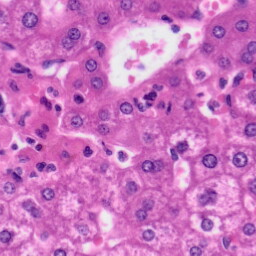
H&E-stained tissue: Liver